Question: I've inherited a legacy .Net 3.5 VB app to support from a client and they'd like to make some small data changes. Before we begin I think it's important to note that I am running Windows 7 64 bit, and VS 2013 Ultimate R2.
While making my first changes to the project, I noticed their datasets use a custom tool AGDataSetGenerator (written by Shawn Wildermuth in 2004). I did a lot of poking around on how to register custom tools. I went over to <URL> and got the source code of the tool, inside the project there are a couple of utility files that you need to run in order to register the tool. Remember this was made in 2004 so things were a little different back then.
I modified the Reg.cmd file to point to v2.0.50727 since my project is running .Net 3.5 and .Net 3.0 and 3.5 are both just minor updates from .Net 2.0 and not completely new .net versions. Also I noticed that there is both a Framework and a Framework64 folder with the C:\Windows\Microsoft.Net folder, so I added both locations to my .cmd file in hopes to cover all of my bases. Code Below
'''
C:\WINDOWS\Microsoft.NET\Framework1.1.4322
egasm /codebase /verbose F:\AGDataSetGenerator.dll'
'''
'''
C:\WINDOWS\Microsoft.NET\Framework2.0.50727
egasm /codebase /verbose F:\AGDataSetGenerator.dll
C:\WINDOWS\Microsoft.NET\Framework642.0.50727
egasm /codebase /verbose F:\AGDataSetGenerator.dll
'''
Upon opening the file my first thought was, cool, I can just switch the version from 7.1 to 12.0 and away we go. Not the case. After quite a bit of googling I found the first line registers the tool for VB.Net, and the second registry entry registers the tool for C#, so for me I only need the first line, also VS now a days registers to a new location 'HKEY_LOCAL_MACHINE\Software\Wow6432Node\Microsoft\VisualStudio\' for 64 bit specific registers. So in hopes to cover my bases once again, I tried including both 32 bit and 64 bit locations. I even threw in a more global register for both 32 and 64 bit that in hopes that would point visual studio to the generator entry, unfortunately I'm a bit out of my wheelhouse here so I was pretty much grabbing at straws.
'''
Windows Registry Editor Version 5.00
[HKEY_LOCAL_MACHINE\SOFTWARE\Microsoft\VisualStudio.1\Generators\{164B10B9-B200-11D0-8C61-00A0C91E29D5}\AGDataSetGenerator]
@="ADOGuy DataSet Generator"
"CLSID"="{87BF1B1C-E1DF-4f24-A07E-2BD9B8CAD316}"
"GeneratesDesignTimeSource"=dword:<PHONE>
[HKEY_LOCAL_MACHINE\SOFTWARE\Microsoft\VisualStudio.1\Generators\{FAE04EC1-301F-11d3-BF4B-00C04F79EFBC}\AGDataSetGenerator]
@="ADOGuy DataSet Generator"
"CLSID"="{3C13044D-394D-45cd-89FF-51C885BFBCD9}"
"GeneratesDesignTimeSource"=dword:<PHONE>
'''
'''
Windows Registry Editor Version 5.00
[HKEY_LOCAL_MACHINE\Software\Microsoft\VisualStudio
.0\CLSID\{87BF1B1C-E1DF-4f24-A07E-2BD9B8CAD316}]
@="AGDataSetGenerator"
"InprocServer32"="C:\WINDOWS\system32\mscoree.dll"
"Class"="BottomLine.Generators.VBNETAGDataSetGenerator"
"Assembly"="AGDataSetGenerator, Version=1.0.0.0, Culture=neutral, PublicKeyToken=35e4ca7ea38d2508"
"ThreadingModel"="Both"
[HKEY_LOCAL_MACHINE\Software\Wow6432Node\Microsoft\VisualStudio
.0\CLSID\{87BF1B1C-E1DF-4f24-A07E-2BD9B8CAD316}]
@="AGDataSetGenerator"
"InprocServer32"="C:\WINDOWS\system32\mscoree.dll"
"Class"="BottomLine.Generators.VBNETAGDataSetGenerator"
"Assembly"="AGDataSetGenerator, Version=1.0.0.0, Culture=neutral, PublicKeyToken=35e4ca7ea38d2508"
"ThreadingModel"="Both"
[HKEY_LOCAL_MACHINE\Software\Microsoft\VisualStudio
.0\Generators\{164B10B9-B200-11D0-8C61-00A0C91E29D5}\AGDataSetGenerator]
@="AGDataSetGenerator"
"CLSID"="{87BF1B1C-E1DF-4f24-A07E-2BD9B8CAD316}"
"GeneratesDesignTimeSource"=dword:<PHONE>
[HKEY_LOCAL_MACHINE\SOFTWARE\Wow6432Node\Microsoft\VisualStudio
.0\Generators\{164B10B9-B200-11D0-8C61-00A0C91E29D5}\AGDataSetGenerator]
@="AGDataSetGenerator"
"CLSID"="{87BF1B1C-E1DF-4f24-A07E-2BD9B8CAD316}"
"GeneratesDesignTimeSource"=dword:<PHONE>
'''
Regardless of everything I've tried. When I right-click a dataset and try to run custom tool. BAM! I get the following:

If anyone can get this working in similar settings to my own, I'd love to know how you did it.
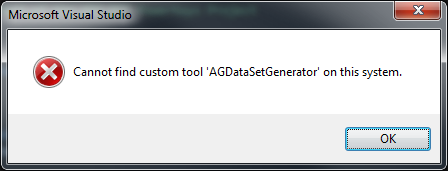
Answer: I'm very much the type of person that find's it very hard to take NO for an answer when it comes to technology. Unfortunately the answer here is simply just "No". The custom tool is very much outdated and to get it to work in VS 2013 just isn't feasible (I still can't bring myself to say impossible).
I'm writing this answer because I have a workaround that I suggest anyone in the same situation use straight out of the gate instead of trying to get that old tool to work. As a workaround, I created a new data project in .Net 3.5 and used entity framework to bring in just the models I needed to update. I generated my models from database and then went to the .aspx code behinds and replaced references to the outdated generated datasets. It took some refactoring but using EF instead of those ancient generated datasets cut the code by about 40%. Win Win in my opinion. Hope this helps someone else in the future.